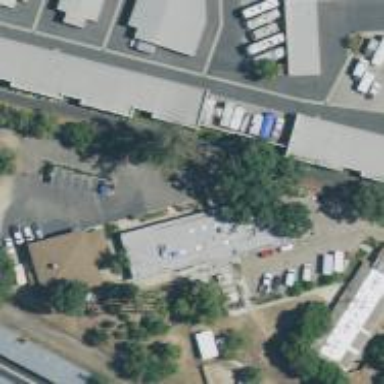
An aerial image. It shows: Animal shelter.